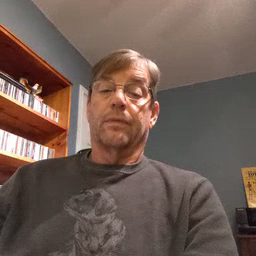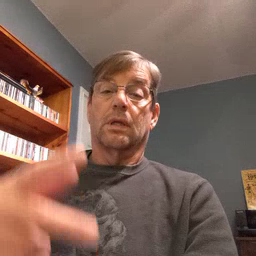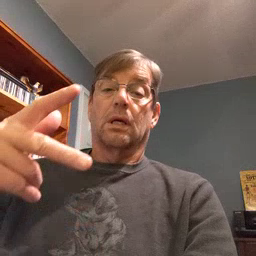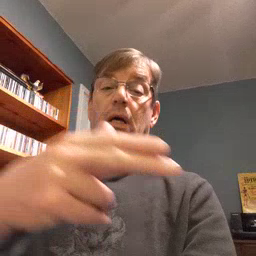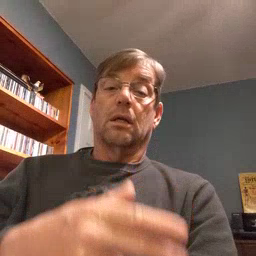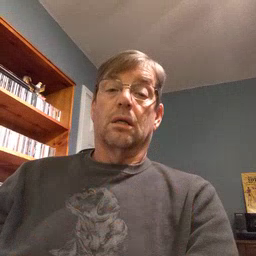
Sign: cut